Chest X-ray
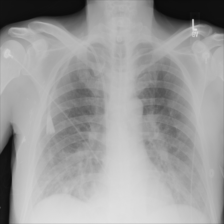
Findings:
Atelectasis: negative
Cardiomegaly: negative
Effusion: negative
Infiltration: negative
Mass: negative
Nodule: negative
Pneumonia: negative
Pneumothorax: negative
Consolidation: negative
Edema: negative
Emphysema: negative
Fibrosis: negative
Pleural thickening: negative
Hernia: negative